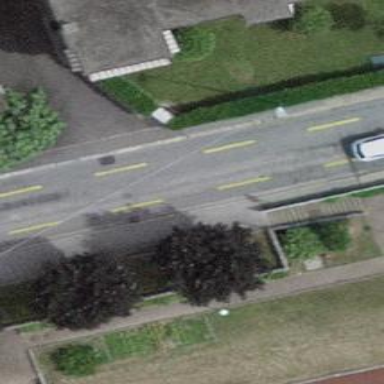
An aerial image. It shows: Uncontrolled zebra crossing on the road.